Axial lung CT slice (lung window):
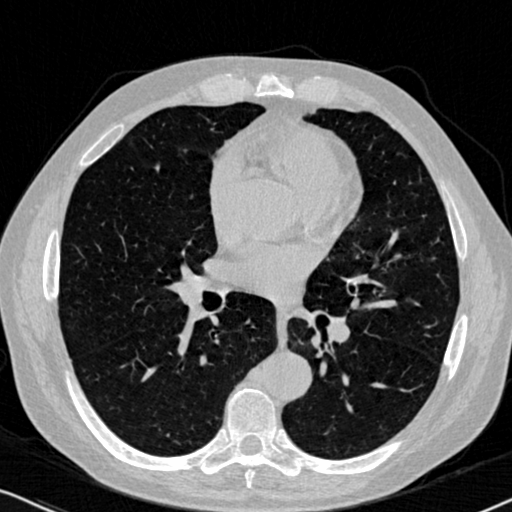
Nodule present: no